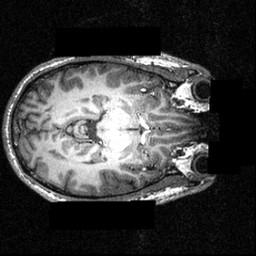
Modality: T1w
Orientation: axial
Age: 25
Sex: male
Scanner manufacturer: siemens
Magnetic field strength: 3.951 T
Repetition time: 1.5 s
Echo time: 0.00335 s